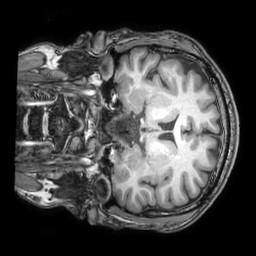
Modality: T1w
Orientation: coronal
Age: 25
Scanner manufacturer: philips
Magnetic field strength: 3 T
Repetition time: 0.007 s
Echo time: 0.003501 s